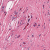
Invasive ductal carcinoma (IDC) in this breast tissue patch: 0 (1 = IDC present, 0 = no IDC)